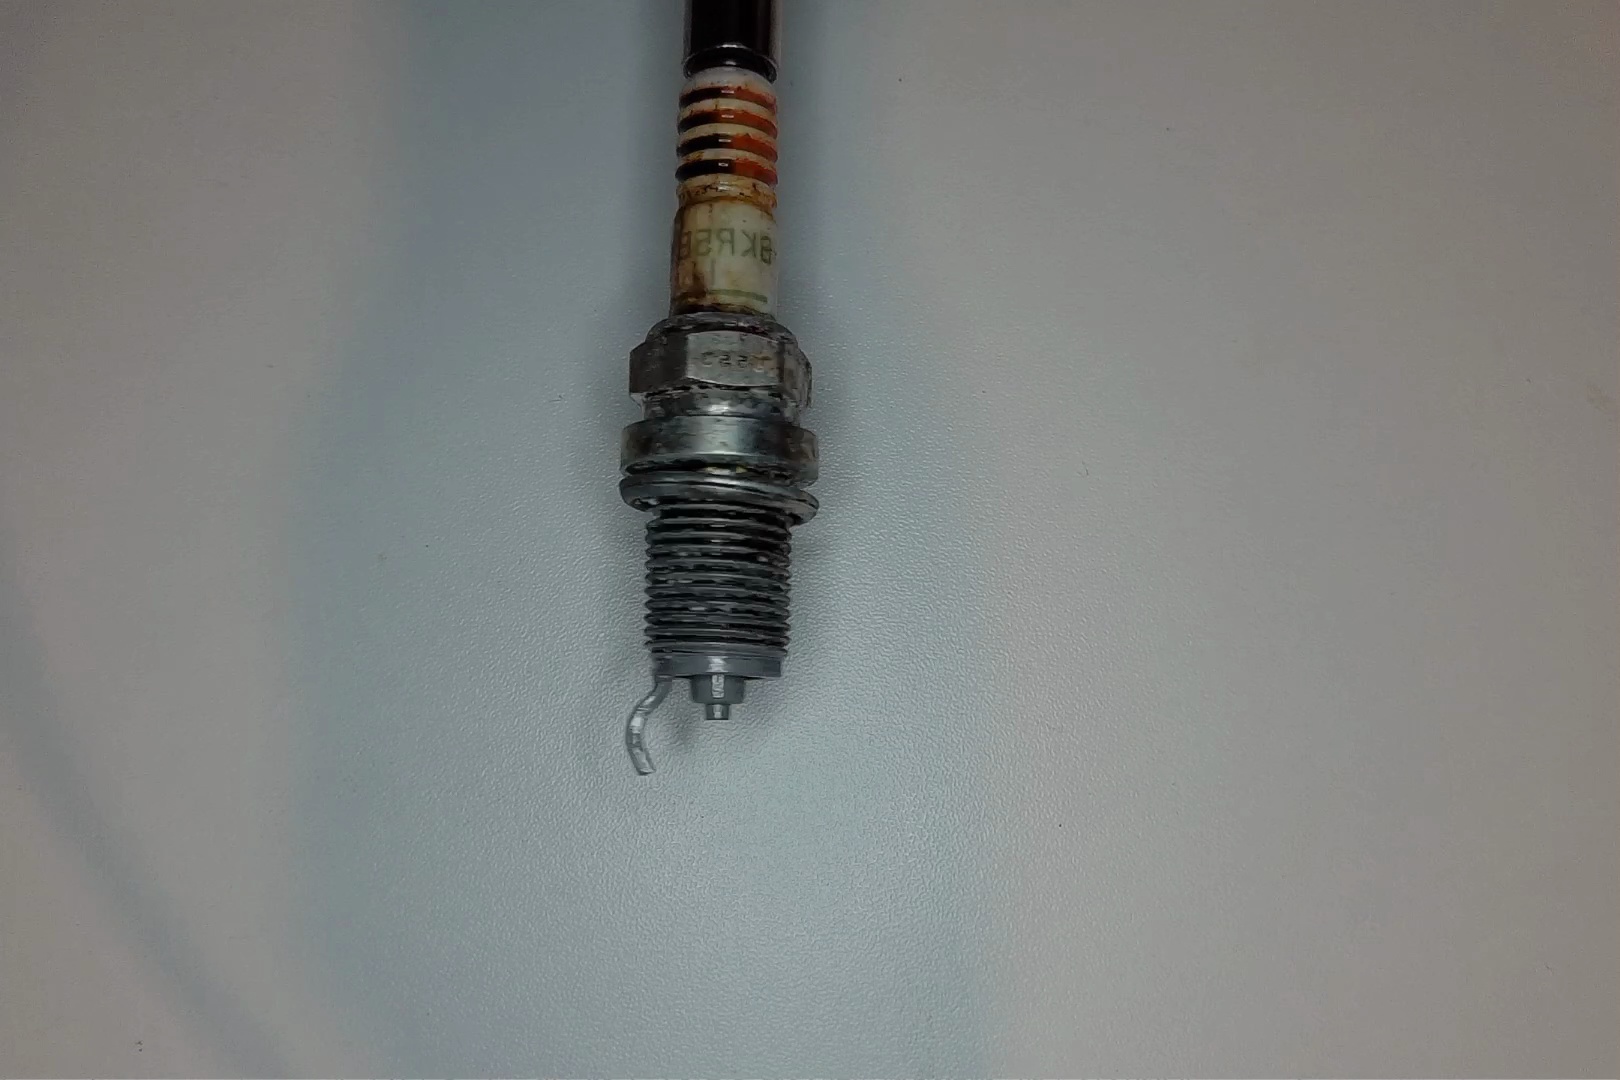
Label: anomaly